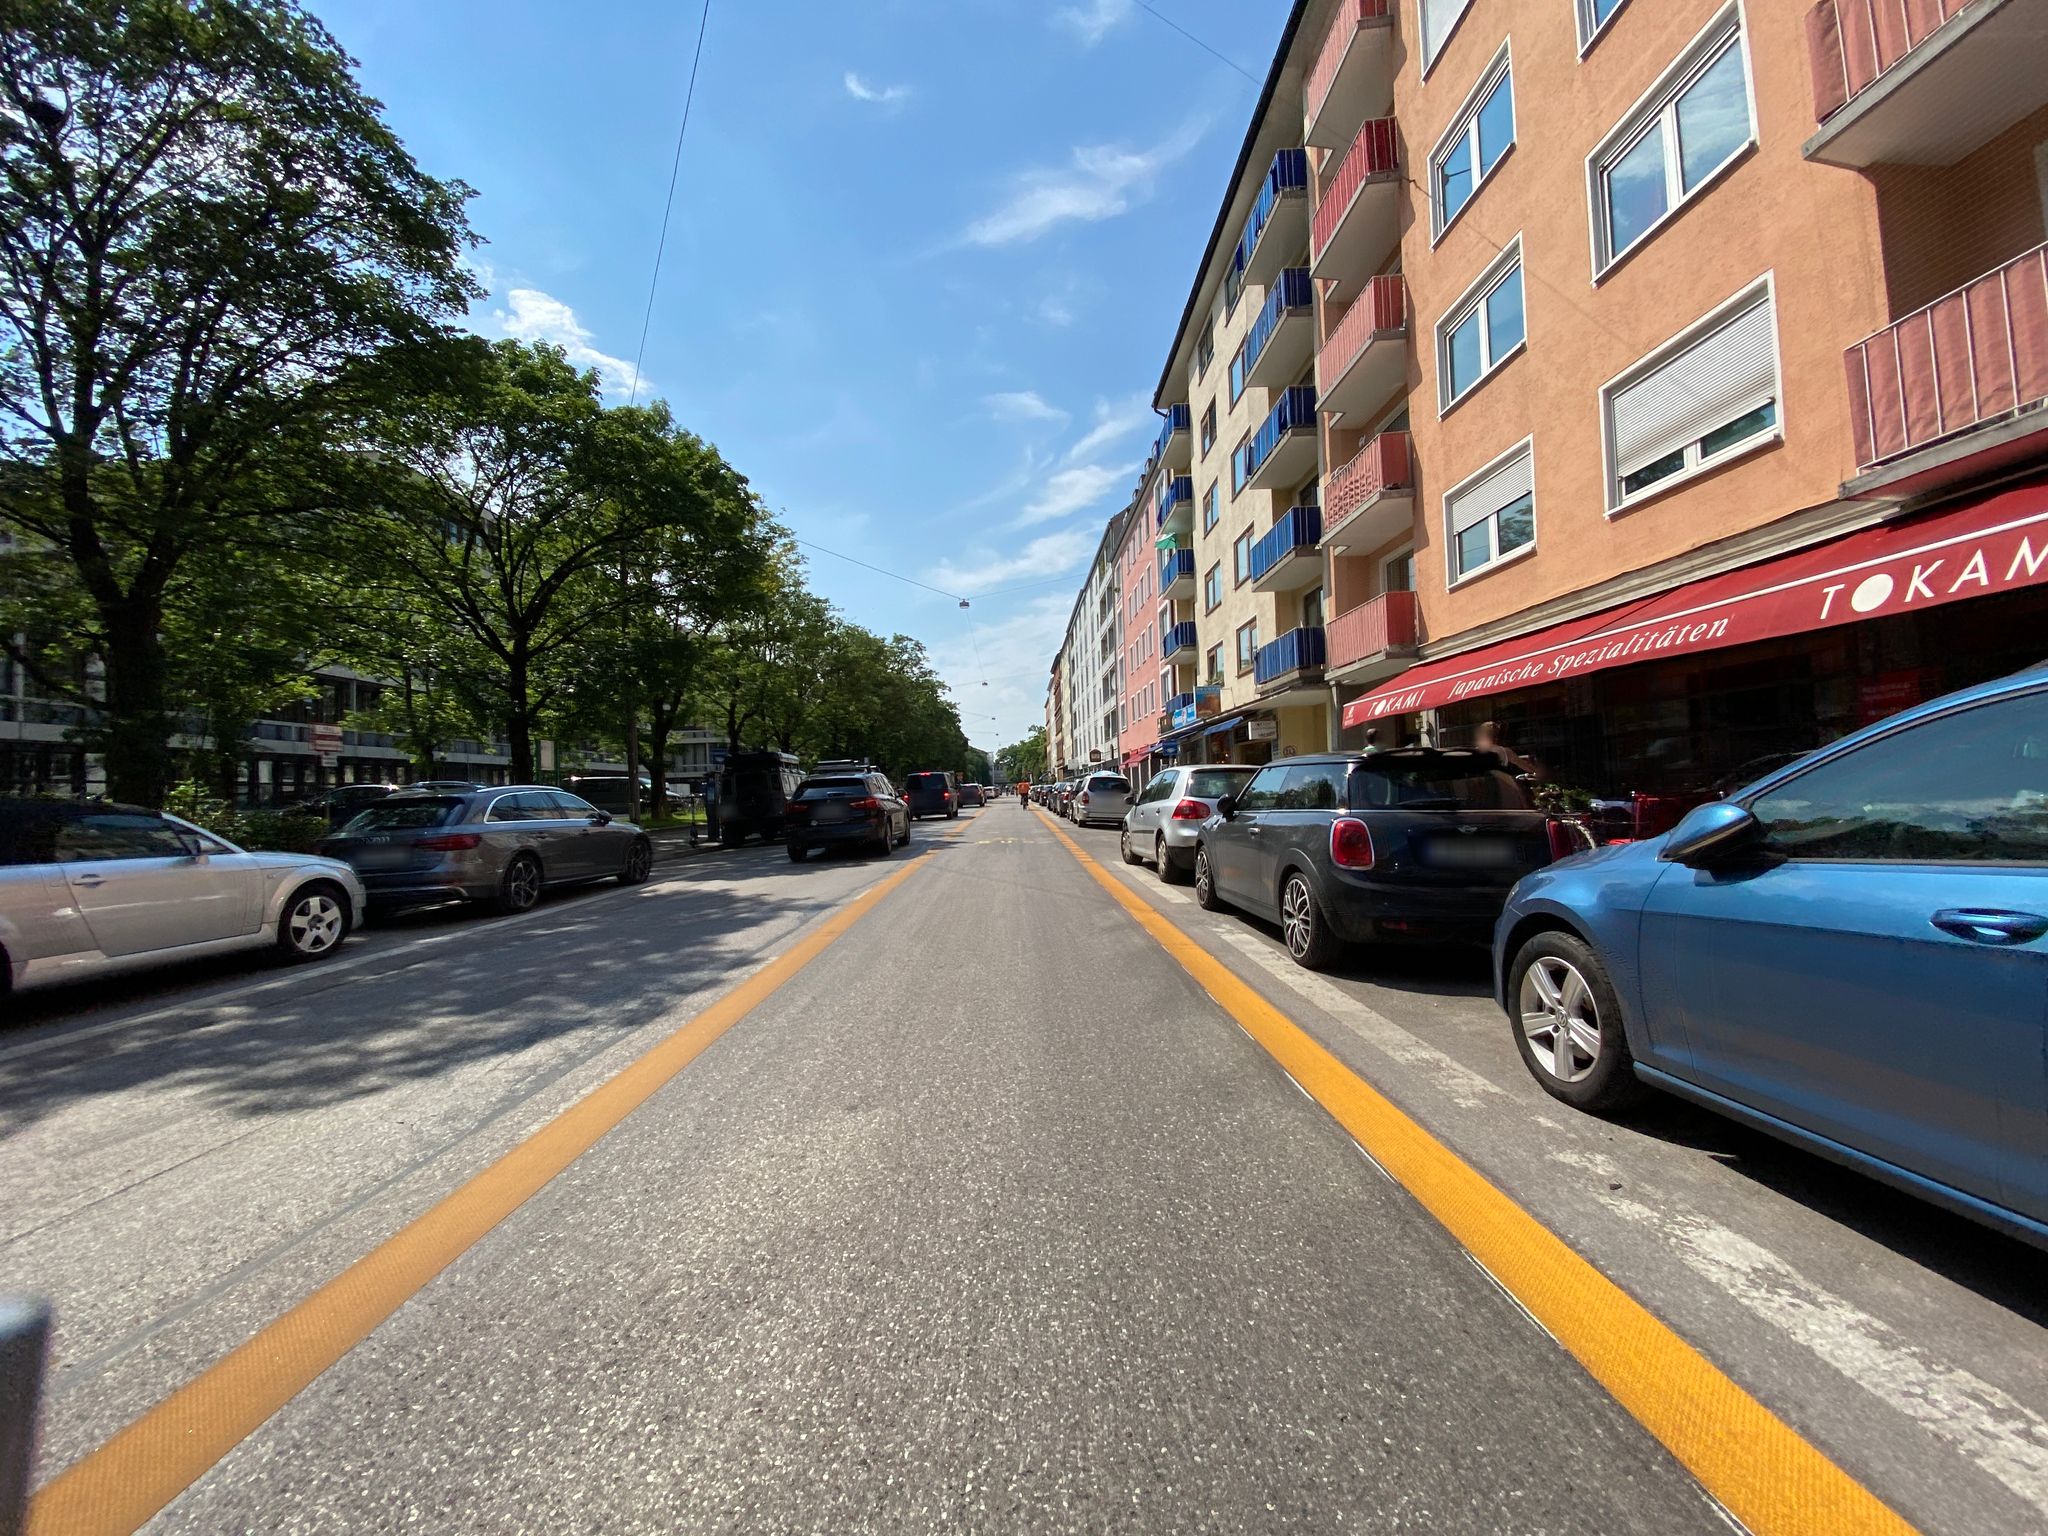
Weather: clear
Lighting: day
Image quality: good
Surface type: cycling surface
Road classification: secondary
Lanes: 2
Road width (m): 2
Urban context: urban centre
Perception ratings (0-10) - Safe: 7.46, Lively: 9.69, Beautiful: 5.93, Boring: 1.12, Depressing: 4.01, Wealthy: 7.67